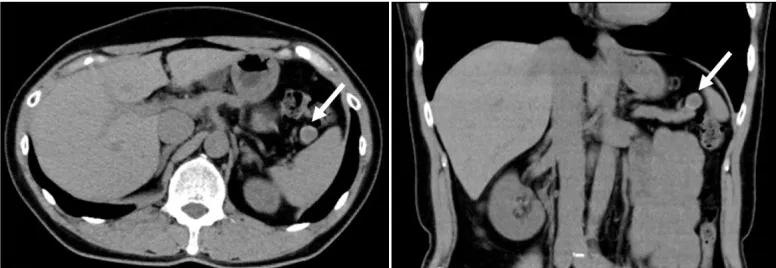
Images obtained by conventional clinical examinations. (C-F) Computed tomography (CT) scan of the nodule of the pancreatic tail. Plain CT.
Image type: radiology (ct)